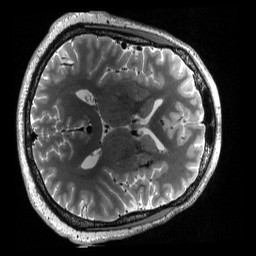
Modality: T2w
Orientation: axial
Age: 36
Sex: male
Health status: ill
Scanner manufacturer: siemens
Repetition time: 3.2 s